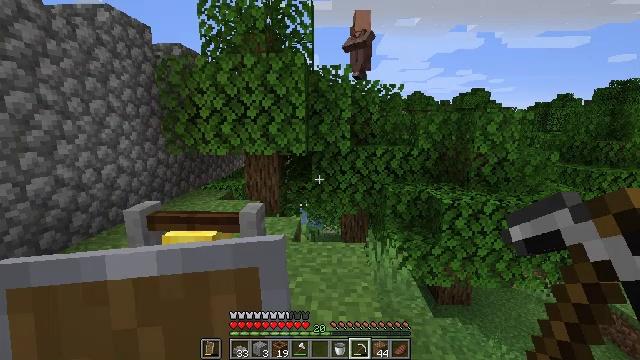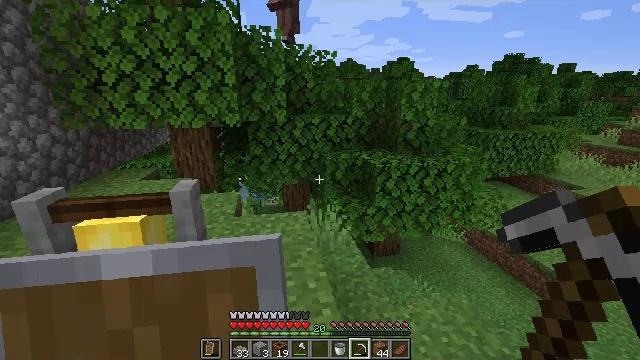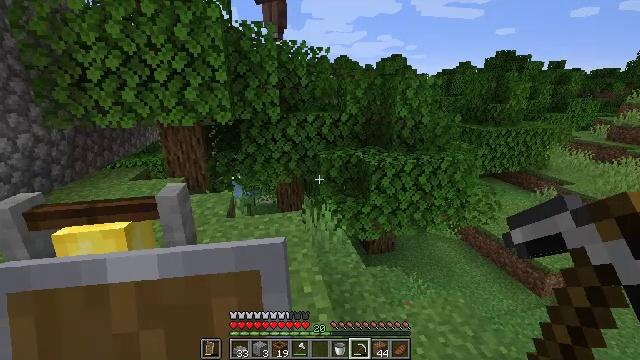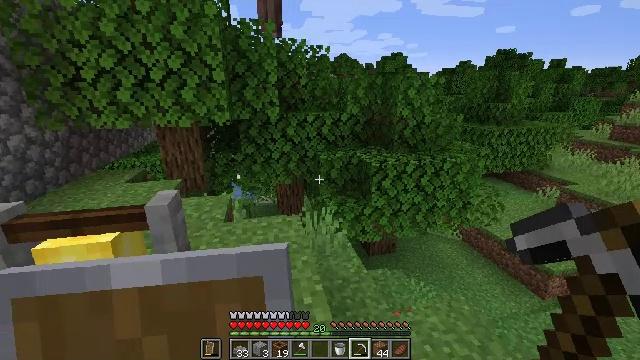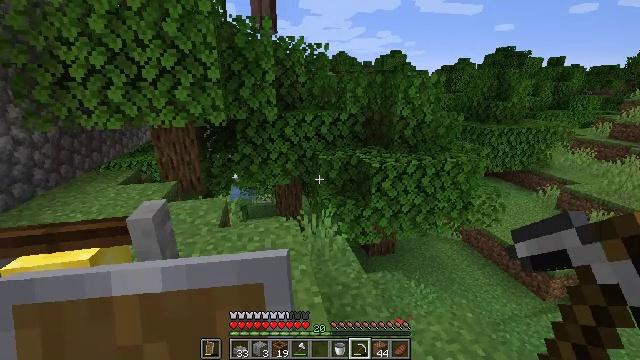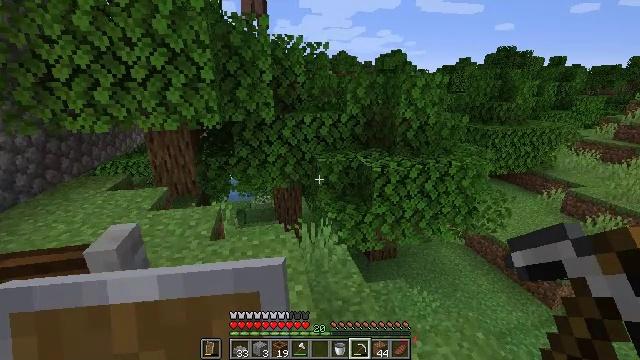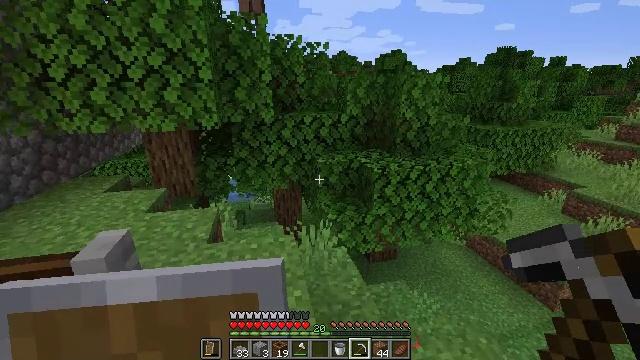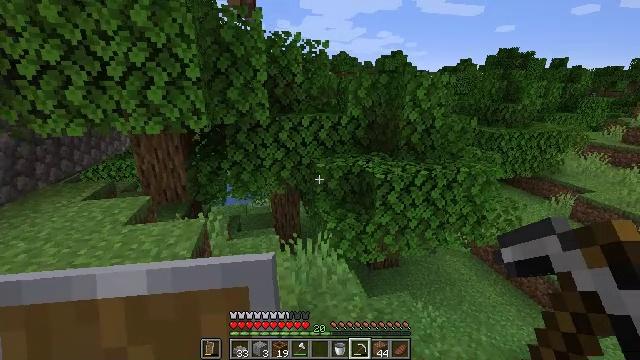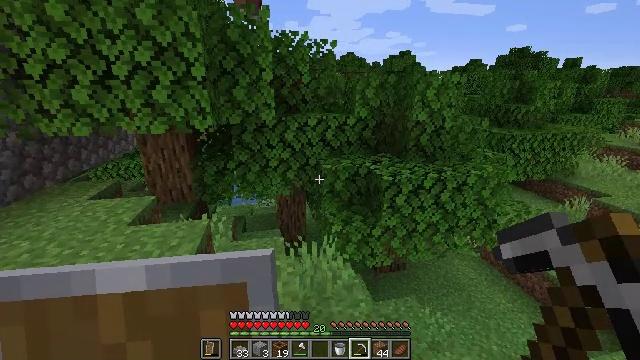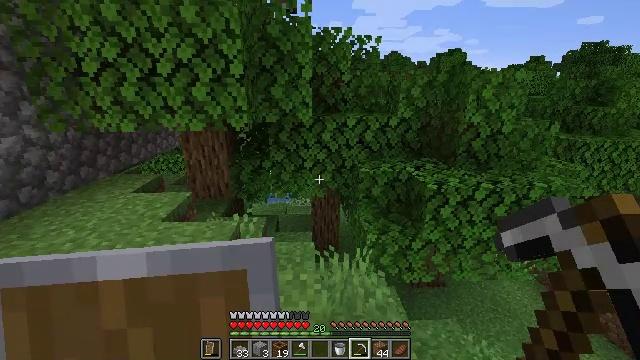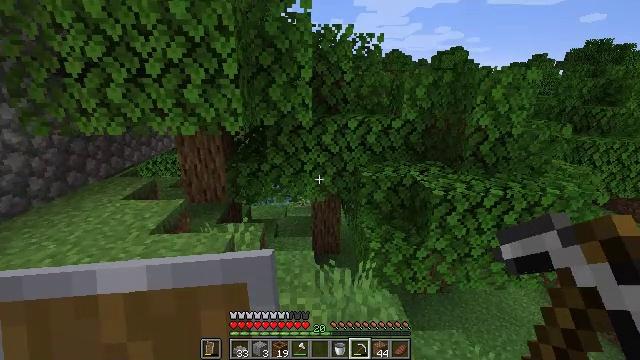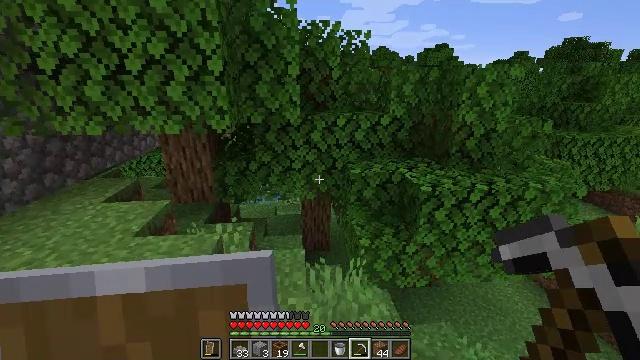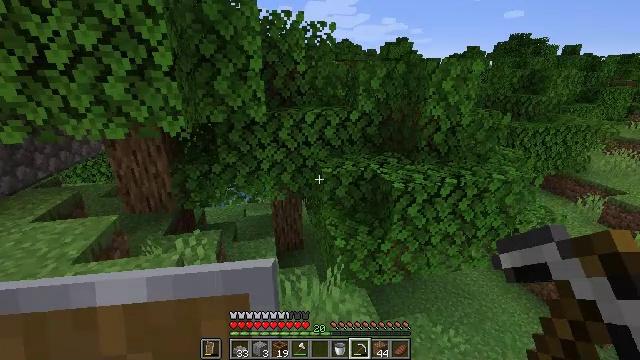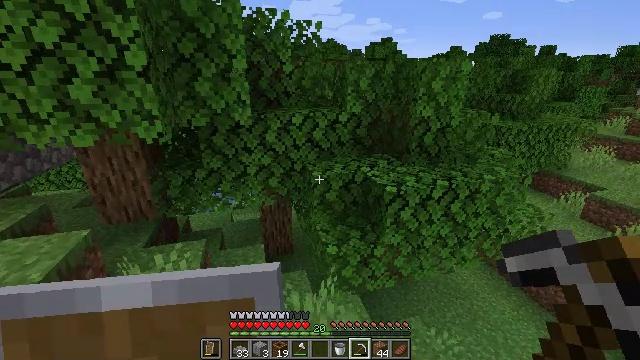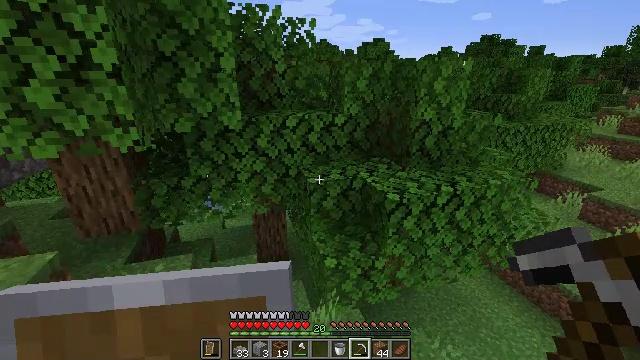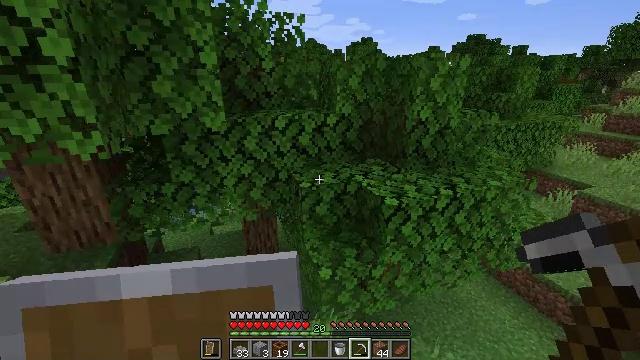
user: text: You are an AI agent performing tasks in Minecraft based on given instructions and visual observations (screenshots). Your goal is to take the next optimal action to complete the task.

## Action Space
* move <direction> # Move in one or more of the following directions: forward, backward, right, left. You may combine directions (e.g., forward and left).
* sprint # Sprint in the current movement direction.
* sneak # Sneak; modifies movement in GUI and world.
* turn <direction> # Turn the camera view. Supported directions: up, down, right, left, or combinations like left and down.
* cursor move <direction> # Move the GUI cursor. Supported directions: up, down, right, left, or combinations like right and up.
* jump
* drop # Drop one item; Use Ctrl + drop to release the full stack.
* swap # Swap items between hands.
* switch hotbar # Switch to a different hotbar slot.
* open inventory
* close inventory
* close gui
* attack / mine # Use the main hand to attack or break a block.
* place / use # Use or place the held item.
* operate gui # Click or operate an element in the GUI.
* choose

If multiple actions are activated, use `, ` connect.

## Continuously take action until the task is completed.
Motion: motion action
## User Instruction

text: Collect the bell.
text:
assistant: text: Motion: turn right and down
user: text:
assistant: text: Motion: move forward, turn right
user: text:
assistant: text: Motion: move forward
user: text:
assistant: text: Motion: move forward
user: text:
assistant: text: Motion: move forward
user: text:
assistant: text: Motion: move forward
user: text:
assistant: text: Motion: move forward
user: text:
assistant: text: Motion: move forward, turn left
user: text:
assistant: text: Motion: move forward, turn left
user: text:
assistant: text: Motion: move forward
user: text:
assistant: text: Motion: move forward, turn right
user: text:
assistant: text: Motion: move forward, turn right and down
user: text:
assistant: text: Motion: move forward, turn right
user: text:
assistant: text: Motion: move forward, turn right
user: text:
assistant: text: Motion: move forward, turn right
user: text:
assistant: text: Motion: move forward, turn right
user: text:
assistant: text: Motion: move forward
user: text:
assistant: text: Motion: move forward, turn left and down
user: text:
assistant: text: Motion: turn left and down
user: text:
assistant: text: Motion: turn left
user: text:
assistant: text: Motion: move forward, turn left and up
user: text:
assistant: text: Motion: move forward, turn left
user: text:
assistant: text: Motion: move forward, turn left
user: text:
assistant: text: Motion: move forward, turn left
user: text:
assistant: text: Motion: move forward, turn left
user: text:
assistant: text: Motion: move forward, turn left and up
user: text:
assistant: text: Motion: move forward, turn left and up
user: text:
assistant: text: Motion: move forward, turn left
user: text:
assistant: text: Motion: move forward, turn right and up
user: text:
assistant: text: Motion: move forward, turn right